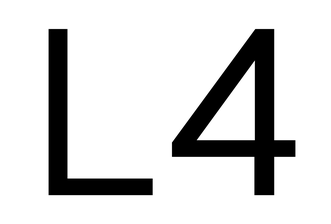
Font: InstrumentSans_Regular